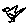
Label: bird